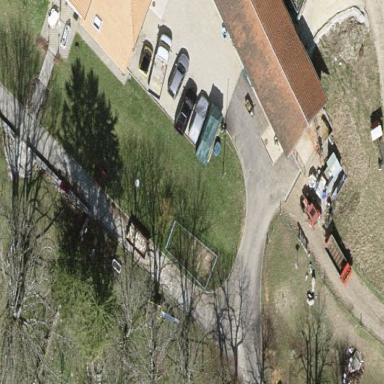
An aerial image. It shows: Parking area.